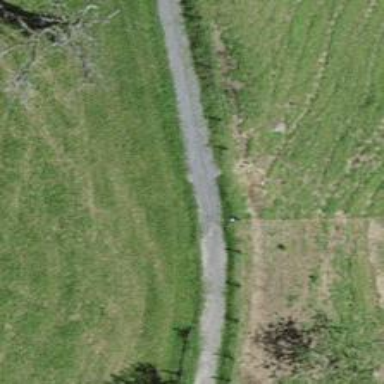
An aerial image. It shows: Dirt track road.